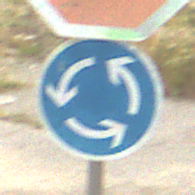
Verkehrszeichen: Kreisverkehr
Zusatzzeichen oben: Stop
Umgebung: Outdoor, Suburban
Tageszeit: Midday
Wetter: PartlyCloudy
Licht: Natural
Jahreszeit: Summer
Kontrast: HighContrast